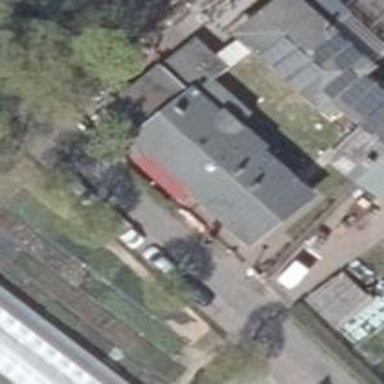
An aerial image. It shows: Restaurant.